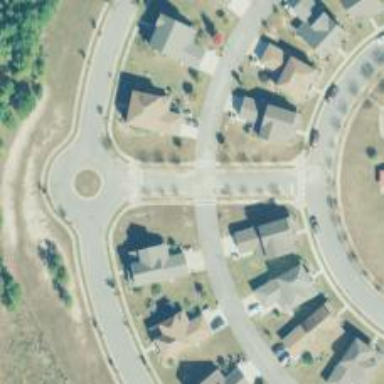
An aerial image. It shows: Alley classified as service road.